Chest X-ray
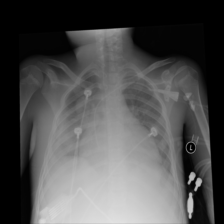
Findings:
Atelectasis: negative
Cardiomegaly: positive
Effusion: positive
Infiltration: negative
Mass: negative
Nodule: positive
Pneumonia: negative
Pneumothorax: negative
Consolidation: negative
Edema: negative
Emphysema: negative
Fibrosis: negative
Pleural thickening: negative
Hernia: negative